Question: I am trying to display the count-down on my website (localhost so i cant link it) but something very strange is happening.

Is it the javascript that is causing the display none? because i have searched everywhere in the css file and there is no display none. In the main css file i have added display:block; on the last line of code.
I am not familiar with js at all. Can someone give me a heads up? thankyou
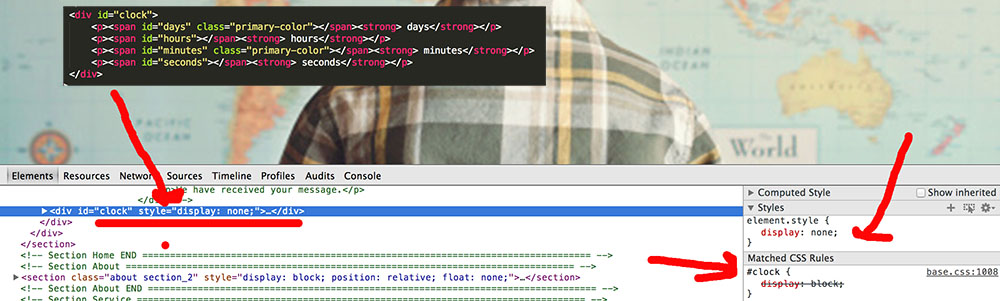
Answer: If you really really want to override the inline style you can use:
'''
#clock {
display: block !important;
}
'''
Sometimes this is necessary if you don't control the website, however you mentioned this is local. So best to find out whats causing it.
As others have mentioned, most likely Javascript.
Jquery will do that if you use something like 'el.hide()' or 'el.fadeOut()' etc.
Post your JS and someone will be able to tell you.